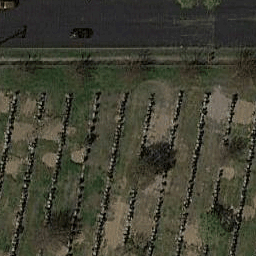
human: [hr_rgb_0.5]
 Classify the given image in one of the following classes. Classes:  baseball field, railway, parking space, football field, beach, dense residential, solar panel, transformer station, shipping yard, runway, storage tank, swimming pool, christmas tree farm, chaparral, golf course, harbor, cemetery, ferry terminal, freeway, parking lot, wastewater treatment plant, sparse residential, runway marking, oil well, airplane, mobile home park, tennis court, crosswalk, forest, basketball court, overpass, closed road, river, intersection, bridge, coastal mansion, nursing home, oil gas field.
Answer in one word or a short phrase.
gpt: cemetery